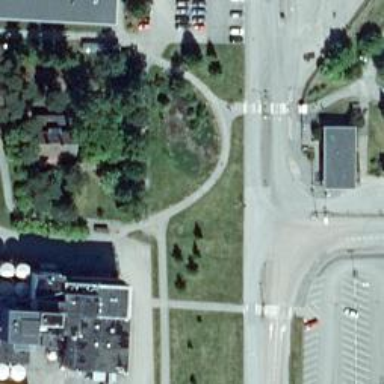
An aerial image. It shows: Footway along the road.